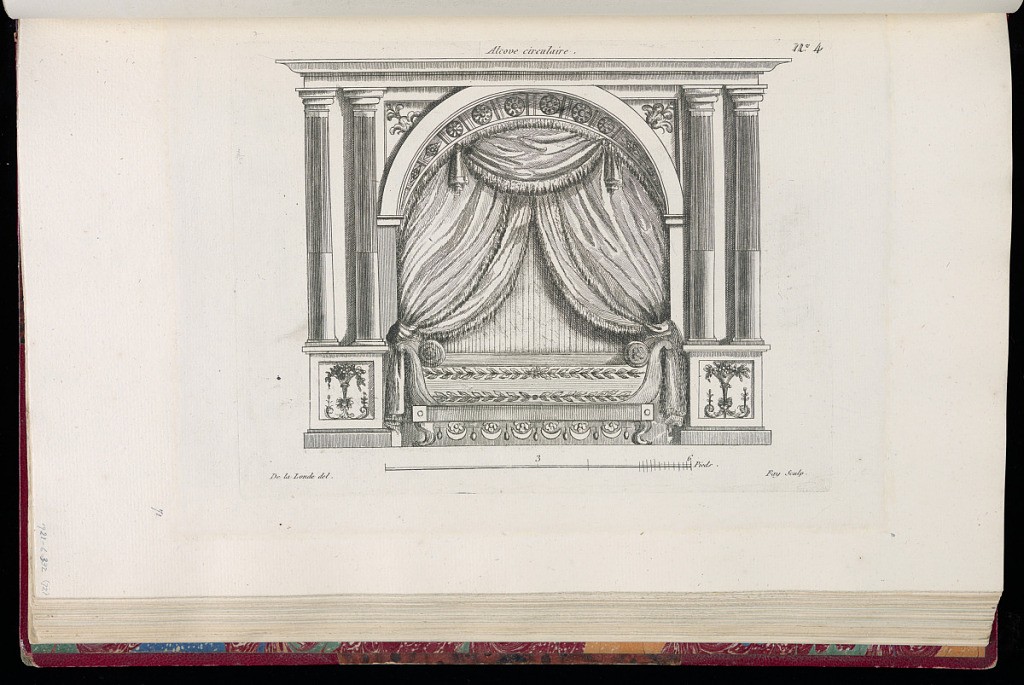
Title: Alcove circulaire
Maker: Richard de Lalonde, French, active 1780–96
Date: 1780-1789
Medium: Etching on off-white laid paper
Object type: Print
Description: Design for an alcove set again a wall and within which is placed a cushioned bench. The space is decorated with ornament motifs including colums, rosettes, branches, carved floral bouquets, and crescent moons. The plate is signed and numbered.